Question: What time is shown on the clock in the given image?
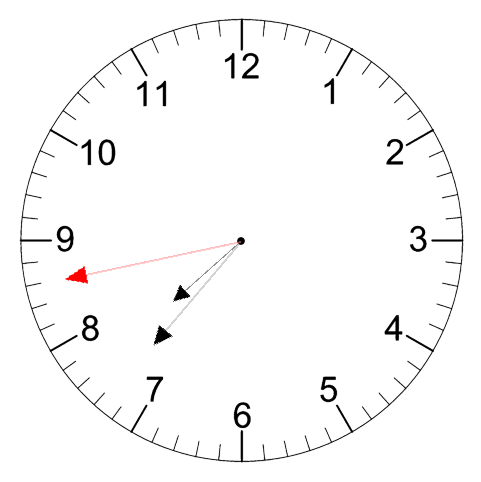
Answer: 07:36:43